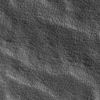
Atmospheric dust classification: not_dusty